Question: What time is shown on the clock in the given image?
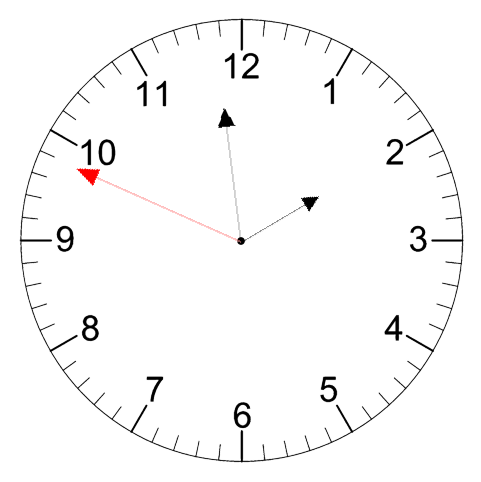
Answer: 01:58:49